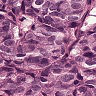
Metastatic tissue present: yes